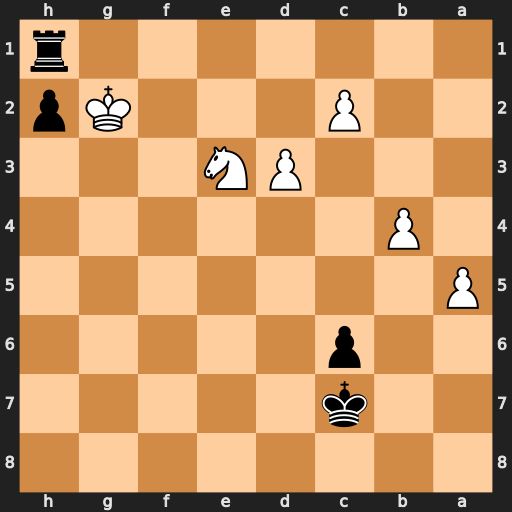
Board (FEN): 8/2k5/2p5/P7/1P6/3PN3/2P3Kp/7r
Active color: b
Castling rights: -
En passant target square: -
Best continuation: Re1 Kxh2 Rxe3